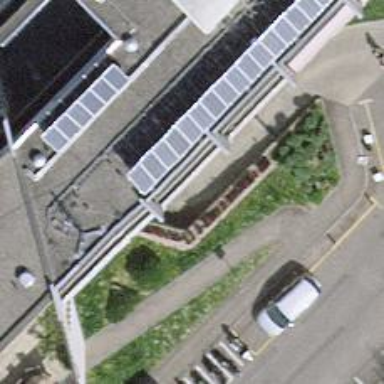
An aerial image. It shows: Parking entrance.